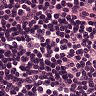
Metastatic tissue present: no